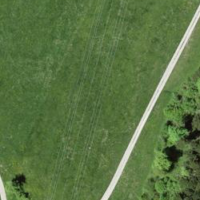
EUNIS habitat code: 52
Species observed at this site:
Pimpinella major